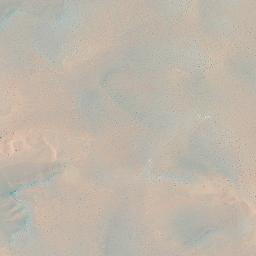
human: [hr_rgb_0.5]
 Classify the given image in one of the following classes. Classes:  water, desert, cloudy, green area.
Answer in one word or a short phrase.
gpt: desert